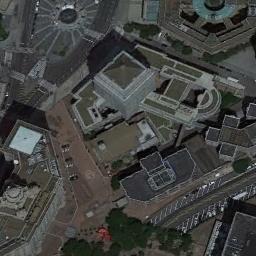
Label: commercial_area